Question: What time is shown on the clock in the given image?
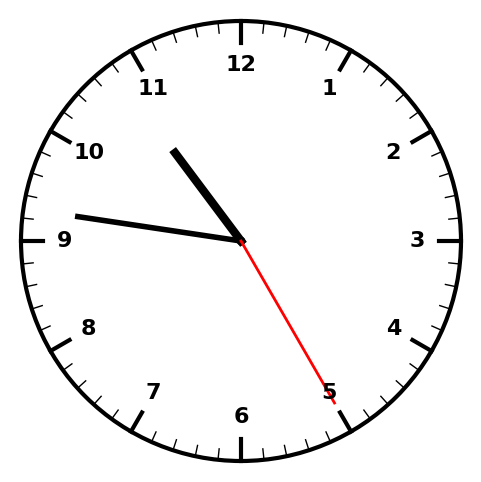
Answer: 10:46:25